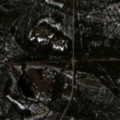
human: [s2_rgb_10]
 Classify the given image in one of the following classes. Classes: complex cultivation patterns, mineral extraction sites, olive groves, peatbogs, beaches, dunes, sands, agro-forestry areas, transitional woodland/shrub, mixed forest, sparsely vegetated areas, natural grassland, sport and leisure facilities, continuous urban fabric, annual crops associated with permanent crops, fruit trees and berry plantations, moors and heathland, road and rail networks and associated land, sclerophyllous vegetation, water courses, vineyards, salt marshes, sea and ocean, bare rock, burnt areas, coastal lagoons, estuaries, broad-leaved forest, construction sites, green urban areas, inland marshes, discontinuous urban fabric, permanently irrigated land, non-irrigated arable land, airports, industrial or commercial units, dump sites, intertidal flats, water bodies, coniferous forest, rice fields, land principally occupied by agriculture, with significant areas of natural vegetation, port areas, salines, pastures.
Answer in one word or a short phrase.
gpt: coniferous forest, transitional woodland/shrub